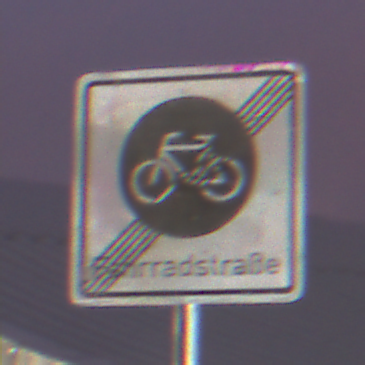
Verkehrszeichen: EndeFahrradstrasse
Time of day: SunriseSunset
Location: Outdoor (Urban)
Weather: PartlyCloudy
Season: NotSpecified
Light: Artificial